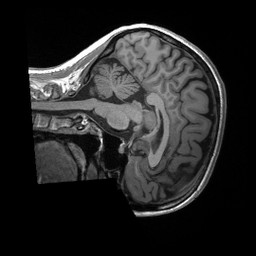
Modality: T1w
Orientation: sagittal
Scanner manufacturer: siemens
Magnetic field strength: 3 T
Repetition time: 2.4 s
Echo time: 0.00224 s